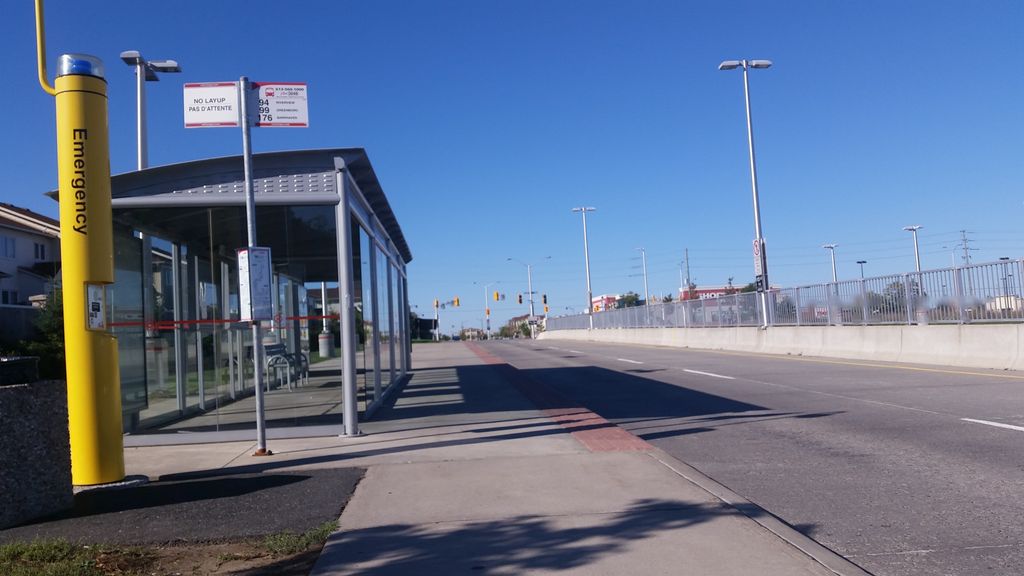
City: ottawa-gatineau